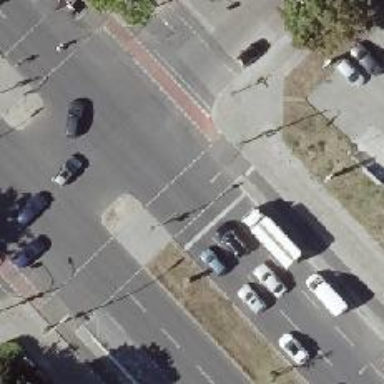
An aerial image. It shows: Crossing with traffic signals.